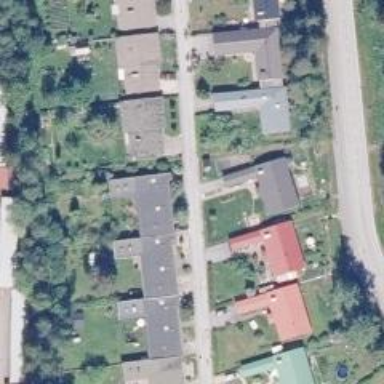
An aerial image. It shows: Living street.